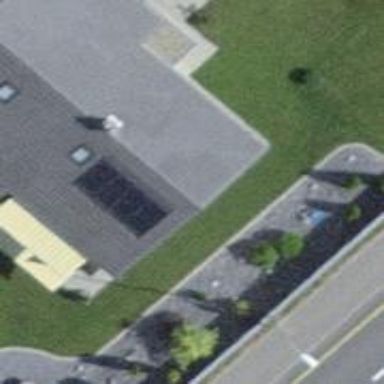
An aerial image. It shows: Solar power generator with photovoltaic panels.